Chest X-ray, AP view. Patient: 43 years old, sex F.
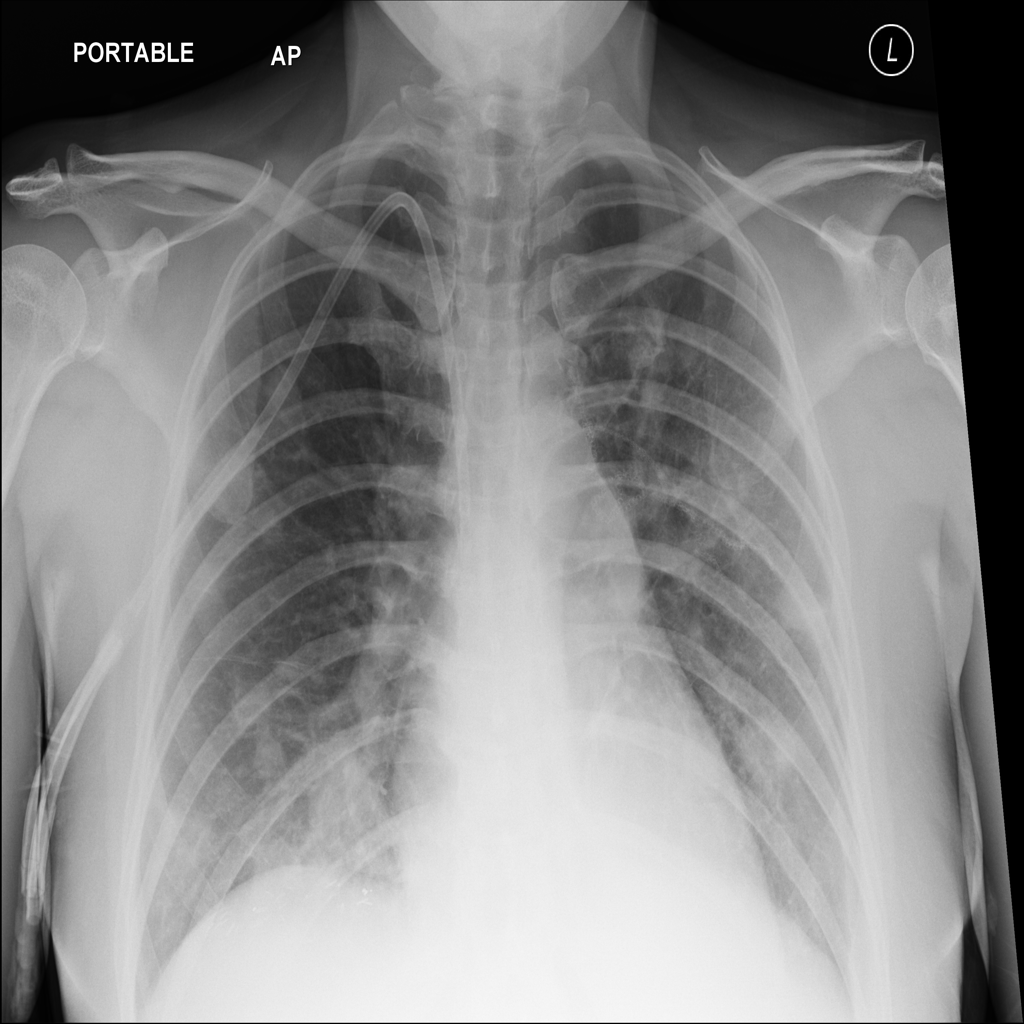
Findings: Nodule